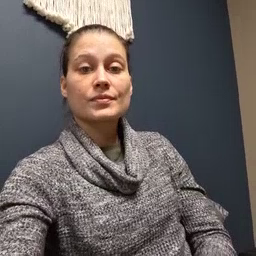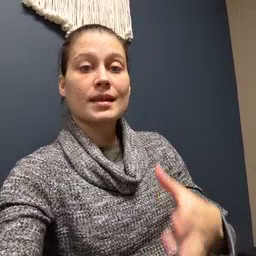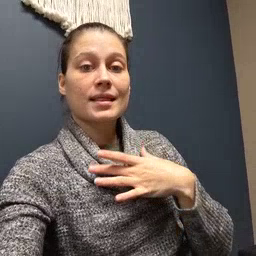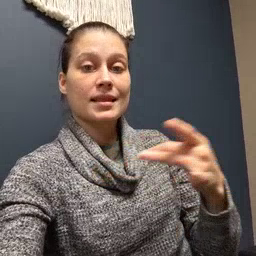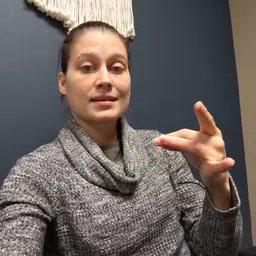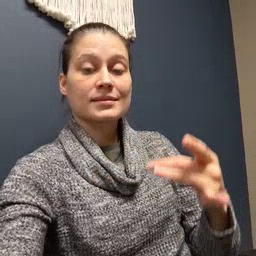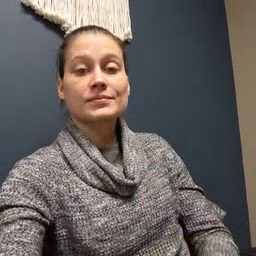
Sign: like